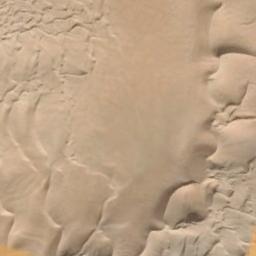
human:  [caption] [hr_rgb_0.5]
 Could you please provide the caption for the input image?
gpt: The desert is full of white sand .

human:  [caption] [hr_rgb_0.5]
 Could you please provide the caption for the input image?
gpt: There is some vegetation in this desert .

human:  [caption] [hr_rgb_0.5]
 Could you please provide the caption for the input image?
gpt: This is a yellow desert with massive texture .

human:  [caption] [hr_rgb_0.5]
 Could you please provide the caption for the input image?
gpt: The desert has yellow sand, Some pyramidal dunes and trellis dunes .

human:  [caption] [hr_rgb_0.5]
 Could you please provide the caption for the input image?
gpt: A yellow desert with some dunes .